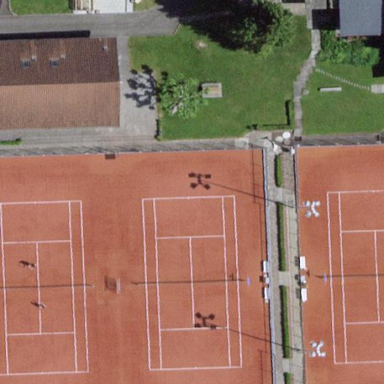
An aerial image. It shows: Tartan tennis court in leisure land pitch.